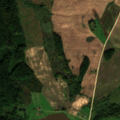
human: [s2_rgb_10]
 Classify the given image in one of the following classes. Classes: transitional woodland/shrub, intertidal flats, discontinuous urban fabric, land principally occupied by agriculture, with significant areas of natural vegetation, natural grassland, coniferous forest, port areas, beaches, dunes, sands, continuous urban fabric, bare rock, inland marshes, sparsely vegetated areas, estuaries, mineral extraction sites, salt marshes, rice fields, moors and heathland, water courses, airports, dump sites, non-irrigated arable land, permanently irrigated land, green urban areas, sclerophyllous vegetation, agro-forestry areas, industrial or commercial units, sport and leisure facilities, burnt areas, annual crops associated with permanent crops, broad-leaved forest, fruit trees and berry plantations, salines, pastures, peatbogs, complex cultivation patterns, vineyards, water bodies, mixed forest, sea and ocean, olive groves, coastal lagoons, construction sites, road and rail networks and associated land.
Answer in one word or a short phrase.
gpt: non-irrigated arable land, complex cultivation patterns, land principally occupied by agriculture, with significant areas of natural vegetation, mixed forest